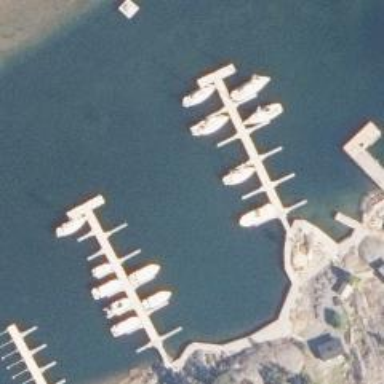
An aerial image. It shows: Marina area for leisure land.